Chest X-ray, AP view. Patient: 10 years old, sex F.
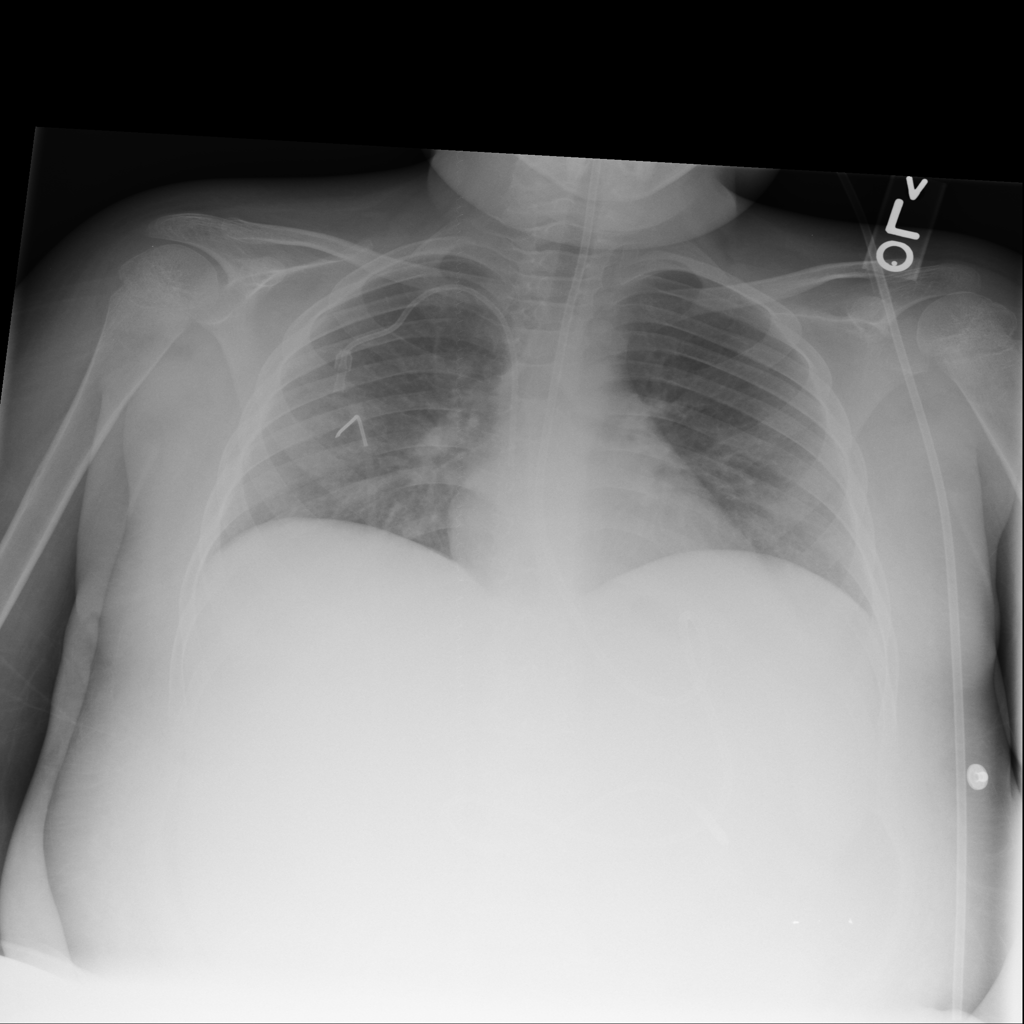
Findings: No Finding